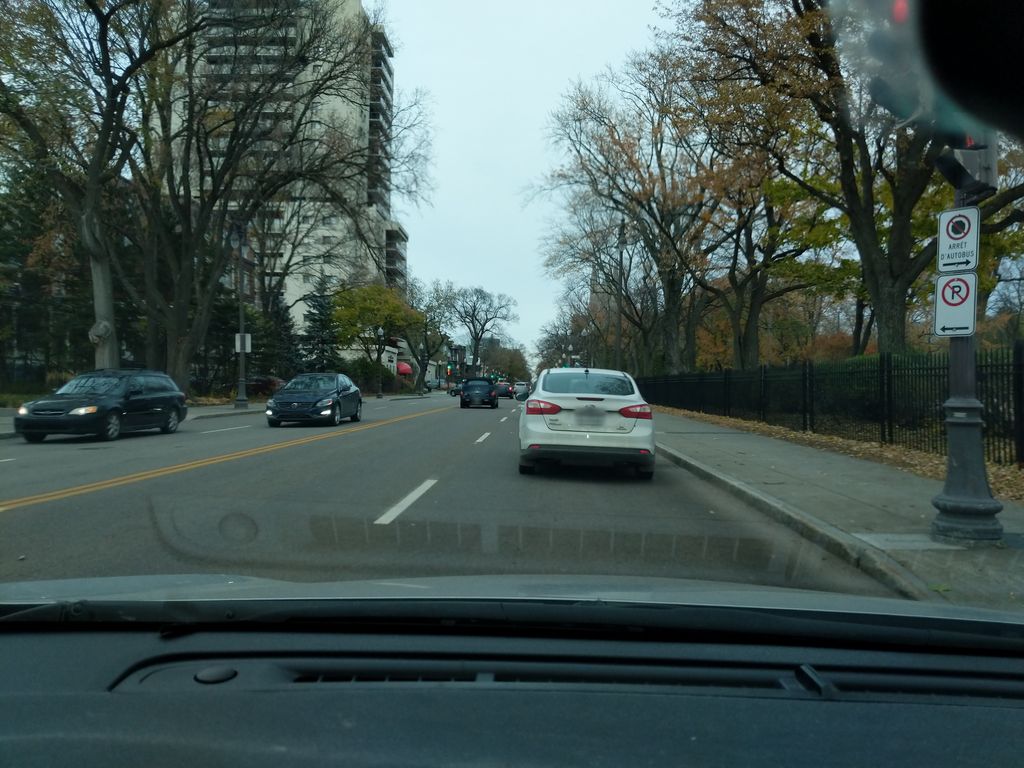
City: quebec_city